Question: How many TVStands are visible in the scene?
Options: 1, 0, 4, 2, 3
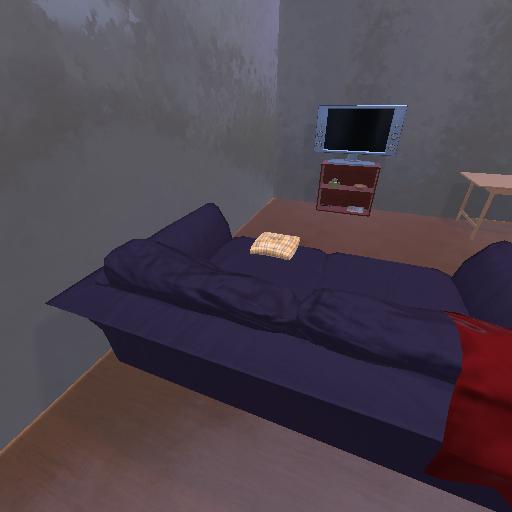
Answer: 1